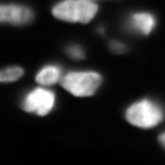
Tissue sample: ovarian
Magnification: 5.0x
Cell type: Endothelial cells
Senescence state: normal